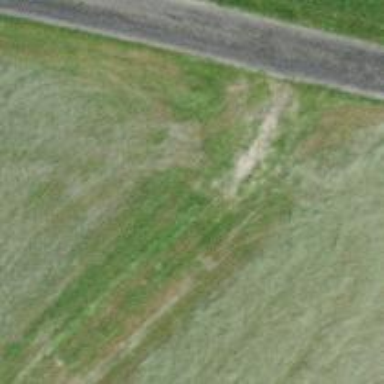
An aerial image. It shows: Grass track road with grade 5 tracktype.